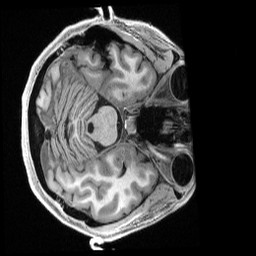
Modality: T1w
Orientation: axial
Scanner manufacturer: siemens
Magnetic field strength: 3 T
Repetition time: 2.5 s
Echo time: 0.00231 s